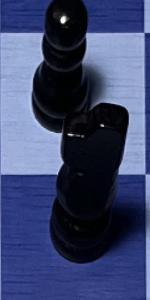
Label: Knight_Black